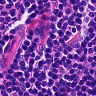
Metastatic tissue present: no